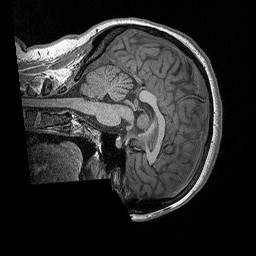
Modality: T1w
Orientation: sagittal
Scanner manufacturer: siemens
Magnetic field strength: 3 T
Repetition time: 2.3 s
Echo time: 0.00298 s